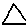
Label: triangle